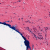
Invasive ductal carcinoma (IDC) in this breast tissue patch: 0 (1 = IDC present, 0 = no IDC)